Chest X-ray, PA view. Patient: 62 years old, sex M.
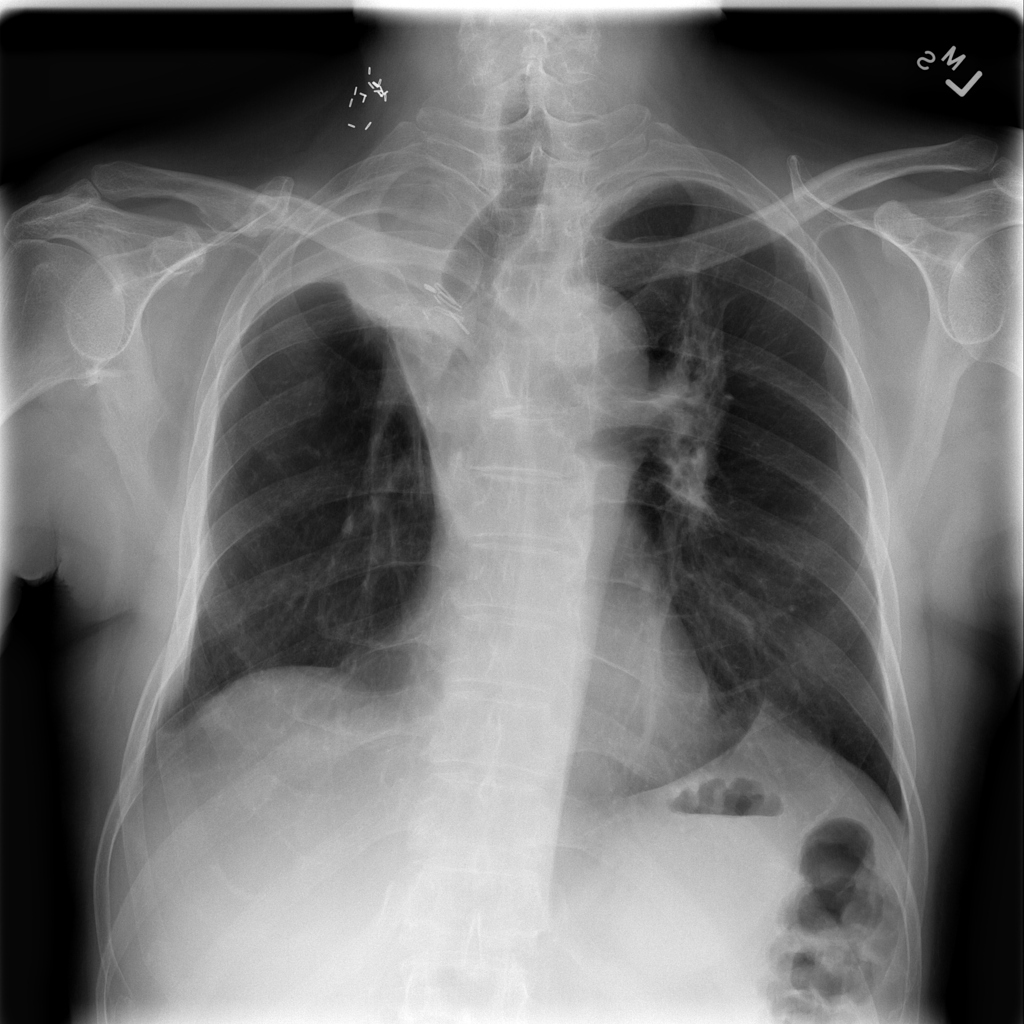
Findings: No Finding